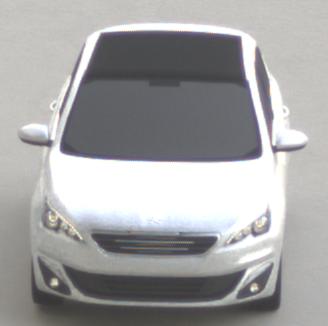
Make: Peugeot
Model: 308 VTi 82
Detailed model: 308 (II)
Model produced from: 2013/09
Model produced until: 2014/11
Doors: 5
Color: white
Road condition: dry road
Daytime: sunrise or sunset
Contrast: medium contrast